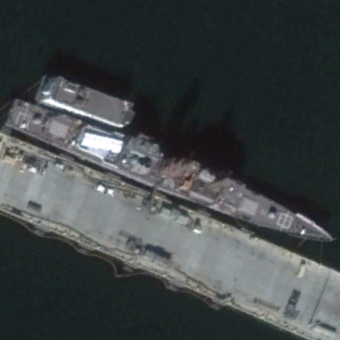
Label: cruiser